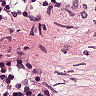
Metastatic tissue present: no